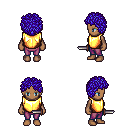
a pixel art fantasy rpg character, female body template, human, dark skin, gold chest armor, magenta pants, blue curly afro hairstyle, dagger, four views (front, back, left, right), 2x2 character sprite sheet, small pixel art, hard edges, no anti-aliasing